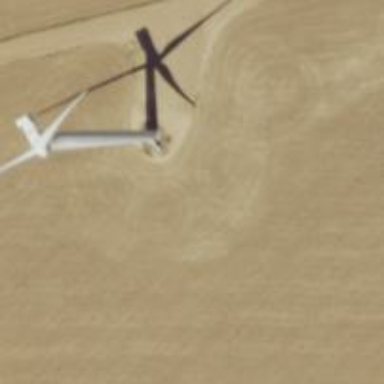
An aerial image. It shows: Wind turbine generator that utilizes wind as its source for generating electricity. It is of the horizontal axis type.